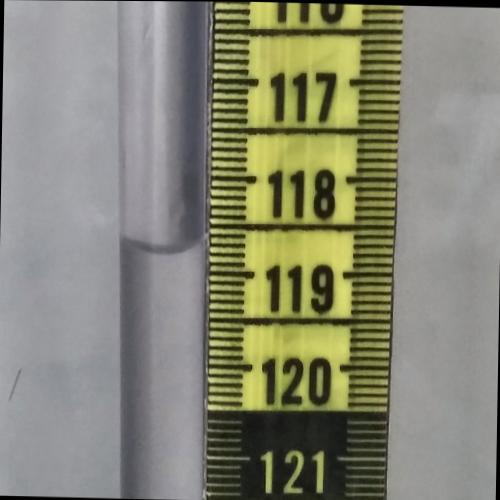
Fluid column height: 118.8 cm